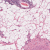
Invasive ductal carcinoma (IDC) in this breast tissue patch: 0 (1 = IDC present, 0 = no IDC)